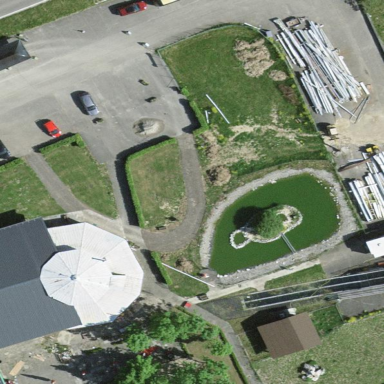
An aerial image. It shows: Miniature golf course.